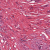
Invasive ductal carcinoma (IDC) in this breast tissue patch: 1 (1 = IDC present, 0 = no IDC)